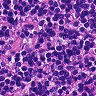
Metastatic tissue present: no